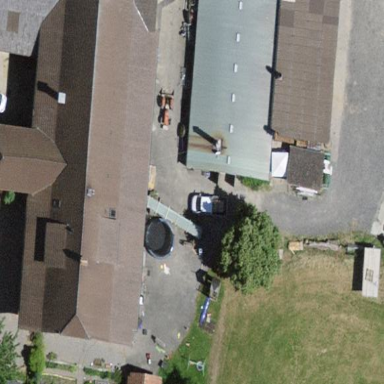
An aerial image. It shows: Farmyard area.